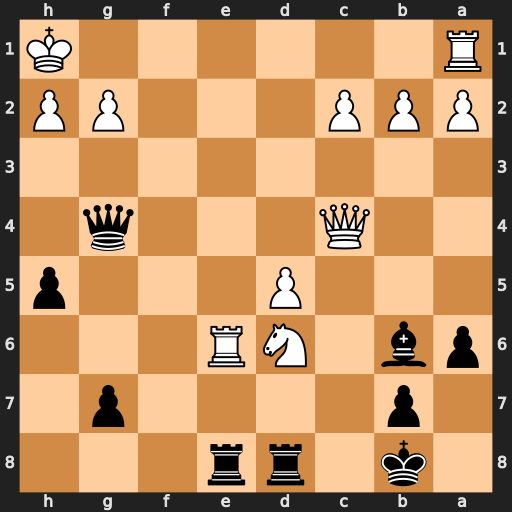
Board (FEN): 1k1rr3/1p4p1/pb1NR3/3P3p/2Q3q1/8/PPP3PP/R6K
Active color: b
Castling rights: -
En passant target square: -
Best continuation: Rxe6 dxe6 Rxd6 Qxg4 hxg4